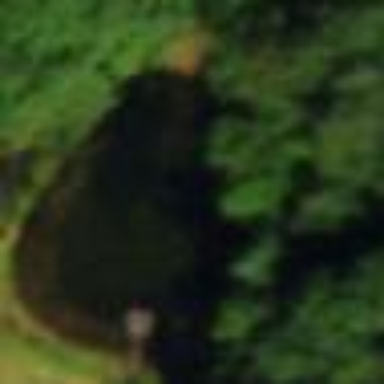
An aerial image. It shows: Pond surrounded by natural water.